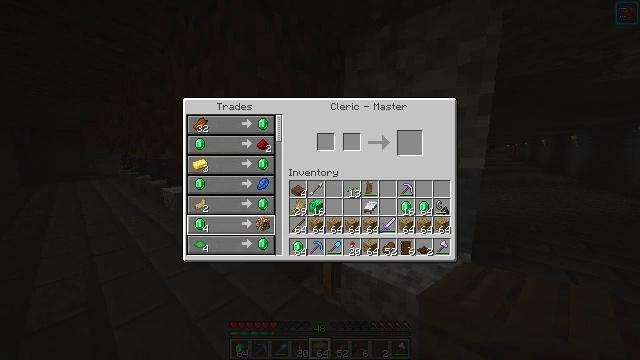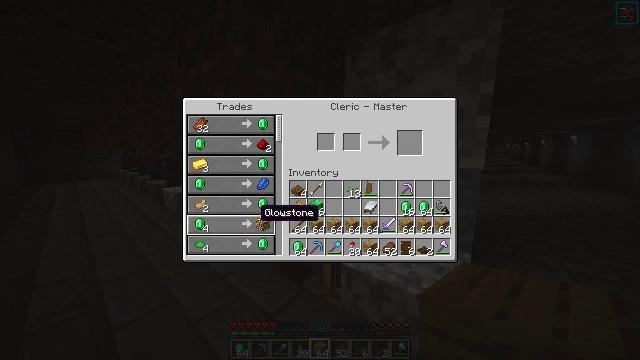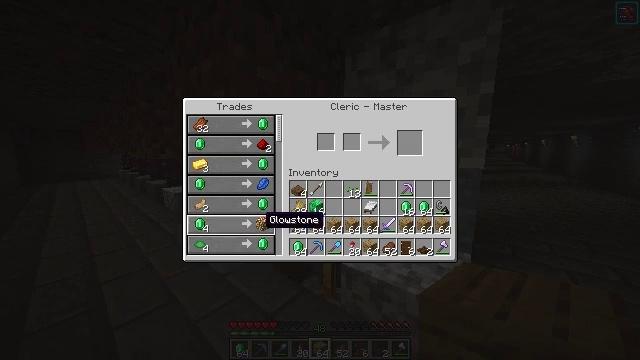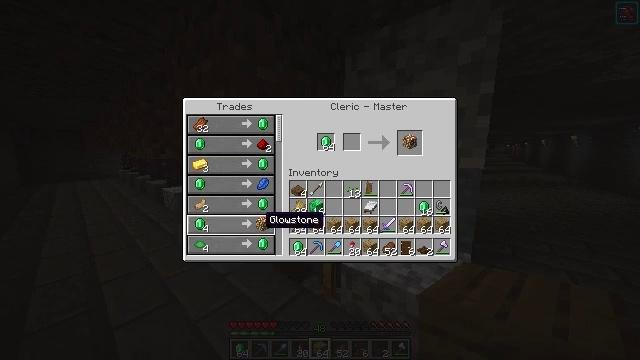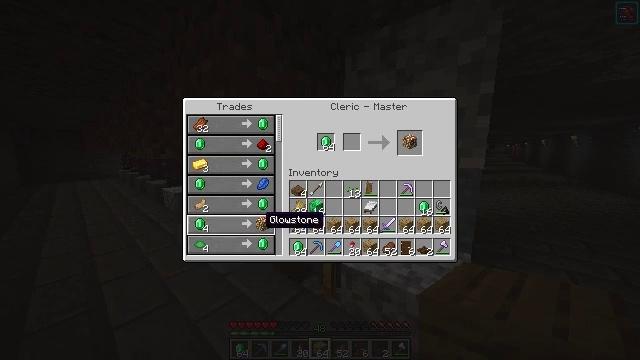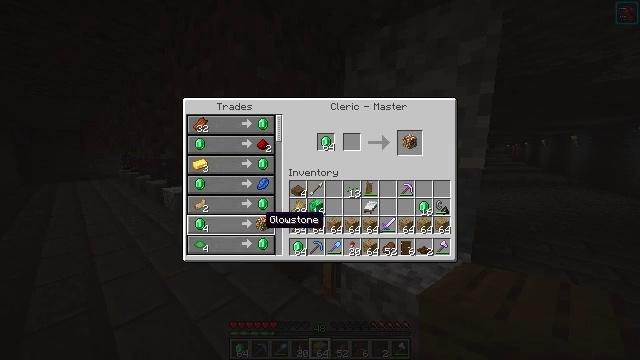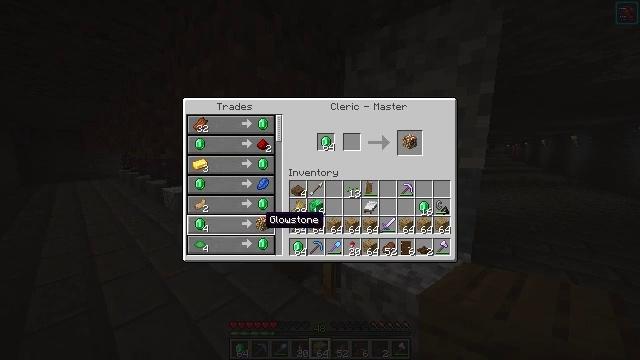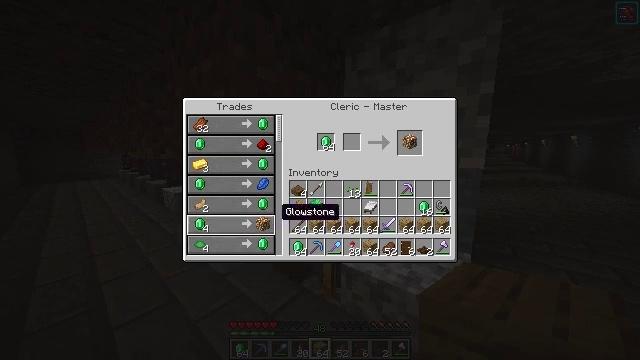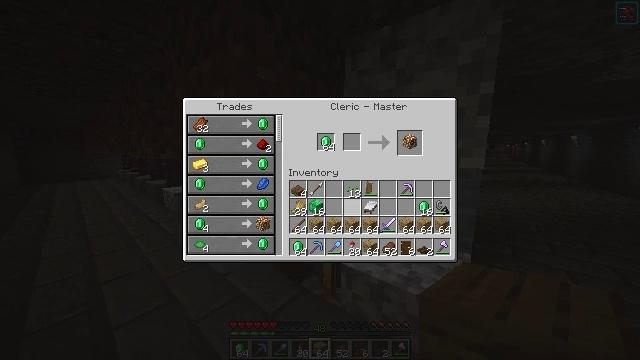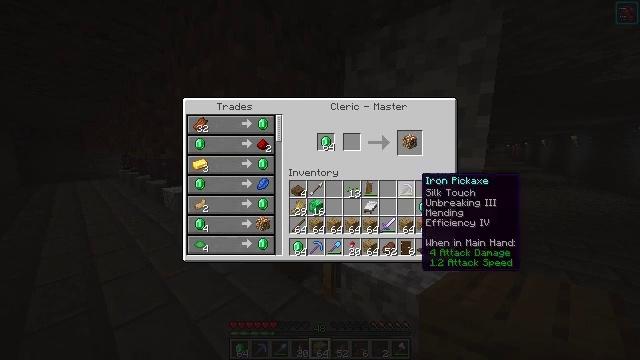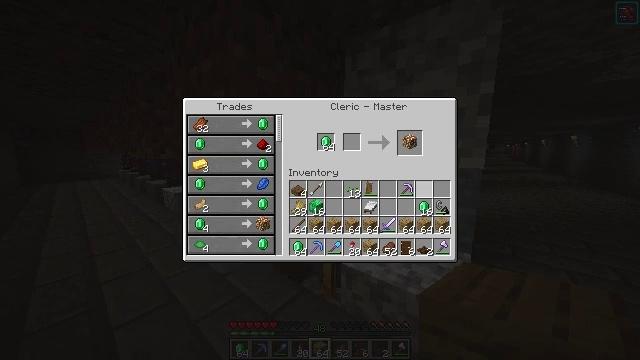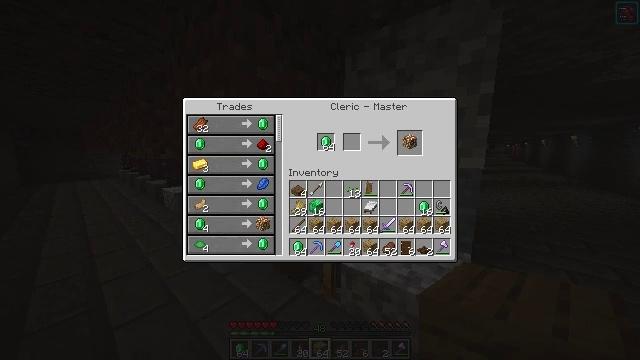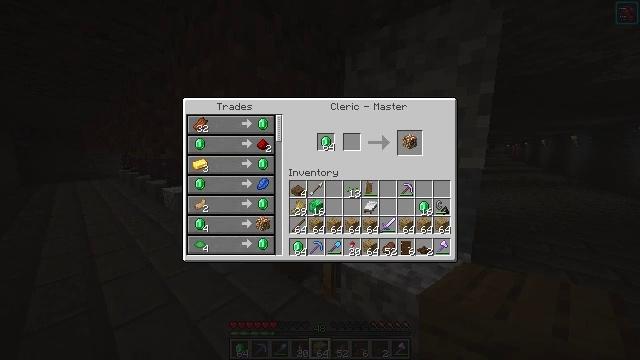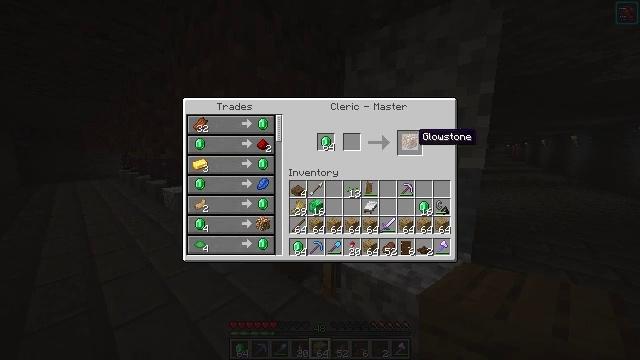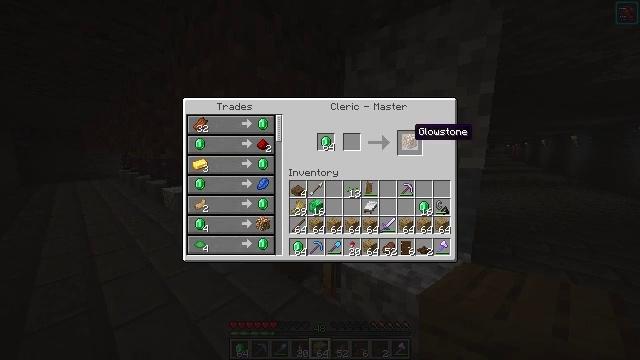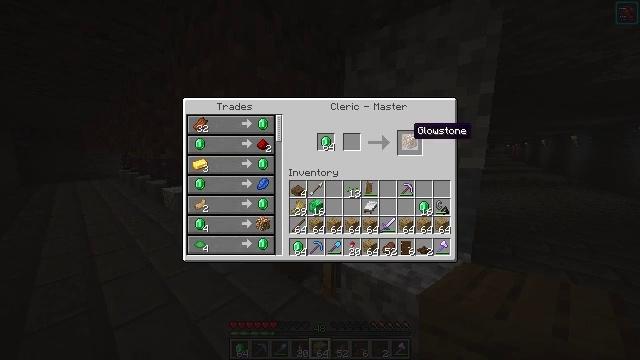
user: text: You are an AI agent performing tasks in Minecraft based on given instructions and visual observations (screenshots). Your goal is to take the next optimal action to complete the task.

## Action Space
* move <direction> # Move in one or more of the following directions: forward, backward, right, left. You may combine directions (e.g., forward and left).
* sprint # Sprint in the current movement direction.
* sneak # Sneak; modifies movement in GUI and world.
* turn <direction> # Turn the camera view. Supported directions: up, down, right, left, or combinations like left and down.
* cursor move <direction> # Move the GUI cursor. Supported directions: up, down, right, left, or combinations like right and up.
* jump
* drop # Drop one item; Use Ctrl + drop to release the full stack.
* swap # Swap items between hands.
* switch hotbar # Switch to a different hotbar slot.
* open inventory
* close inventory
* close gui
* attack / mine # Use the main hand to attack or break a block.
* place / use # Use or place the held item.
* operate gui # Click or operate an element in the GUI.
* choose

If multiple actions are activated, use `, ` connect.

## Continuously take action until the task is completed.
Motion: motion action
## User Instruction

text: Make a glowstone using four glowstone dust.
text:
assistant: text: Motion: sneak
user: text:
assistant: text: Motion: sneak, cursor move down
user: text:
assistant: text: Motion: sneak, operate gui
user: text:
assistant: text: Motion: sneak, operate gui
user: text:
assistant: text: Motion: sneak
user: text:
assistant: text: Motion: sneak
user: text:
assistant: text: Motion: sneak, cursor move right and up
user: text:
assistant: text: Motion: sneak, cursor move right and up
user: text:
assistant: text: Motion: sneak, cursor move right and up
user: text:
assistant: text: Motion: sneak, cursor move right and up
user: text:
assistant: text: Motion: sneak, cursor move up
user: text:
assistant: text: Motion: sneak, cursor move up
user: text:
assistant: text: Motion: sneak, cursor move left and up
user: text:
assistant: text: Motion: sneak
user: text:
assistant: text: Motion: sneak
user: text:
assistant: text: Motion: sneak
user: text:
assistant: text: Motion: sneak, operate gui
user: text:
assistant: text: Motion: sneak, operate gui
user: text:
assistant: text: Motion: sneak
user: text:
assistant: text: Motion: sneak
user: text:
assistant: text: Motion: sneak
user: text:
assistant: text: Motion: sneak
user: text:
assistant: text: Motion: sneak
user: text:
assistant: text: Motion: sneak
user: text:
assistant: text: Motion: sneak
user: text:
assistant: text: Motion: sneak
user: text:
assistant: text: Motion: sneak, cursor move up
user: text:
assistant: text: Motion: sneak, cursor move left, close inventory
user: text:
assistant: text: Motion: turn down, close inventory
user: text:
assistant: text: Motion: turn left and down, close inventory